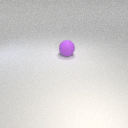
large purple rubber sphere